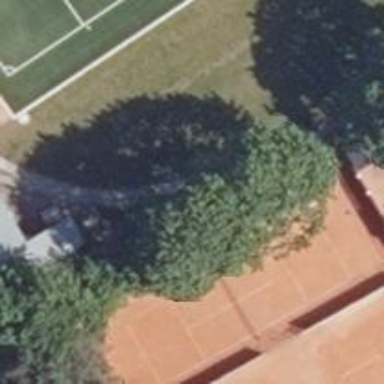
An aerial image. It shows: Clay tennis court on the leisure land pitch.